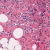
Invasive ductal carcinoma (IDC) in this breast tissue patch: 1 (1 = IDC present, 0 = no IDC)